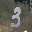
Label: 3